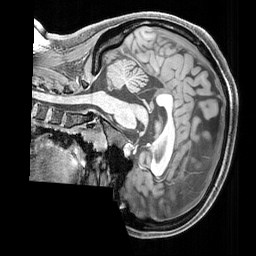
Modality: T1w
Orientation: sagittal
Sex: female
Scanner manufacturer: siemens
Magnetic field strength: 3 T
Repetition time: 2.3 s
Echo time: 0.00226 s